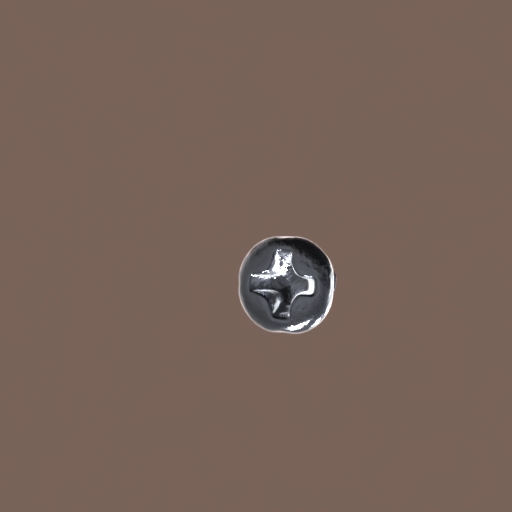
Label: screw